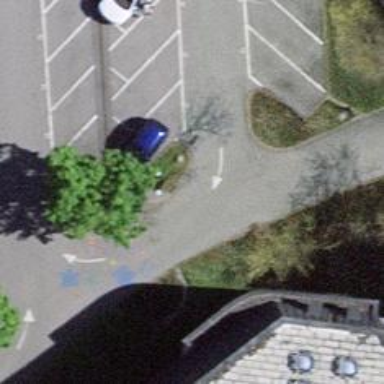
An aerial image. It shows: Road serving as parking aisle.